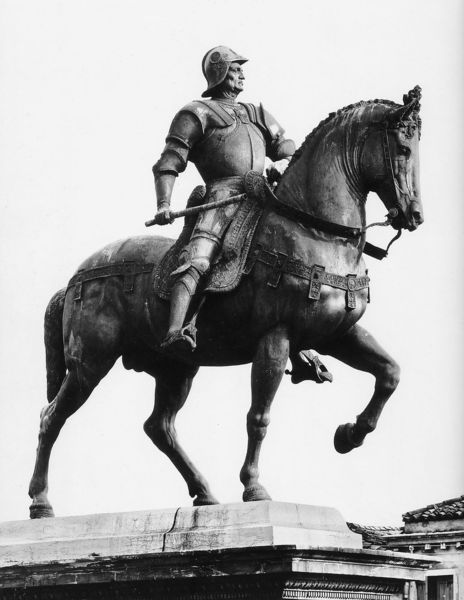
Titel: Reiterstandbild Bartolomeo Colleonis
Künstler: Andrea del Verrocchio
Standort: Venedig, Campo S. Giovanni e Paolo (EU - I - Venetien)
Schlagwörter: geste, marmor, dach, haus, sockel, stein, saum, pferd, reiter, stock, skulptur, statue, sattel, schweif, steigbügel, spanien, bronze, foto, stolz, denkmal, soldat, helm, rüstung, trense, krieger, plinte, reiterstandbild, konquisator, konquistator, rpstung, zeumzeug